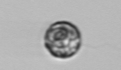
Label: coccolithophorid